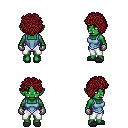
a pixel art fantasy rpg character, female body template, orc, green skin, blue vest, white pants, brunette curly afro hairstyle, metal gloves, gray slippers, four views (front, back, left, right), 2x2 character sprite sheet, small pixel art, hard edges, no anti-aliasing